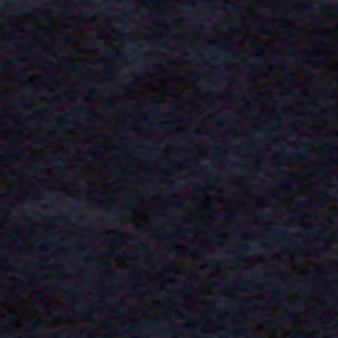
Label: other